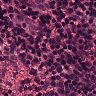
Metastatic tissue present: no